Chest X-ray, PA view. Patient: 50 years old, sex F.
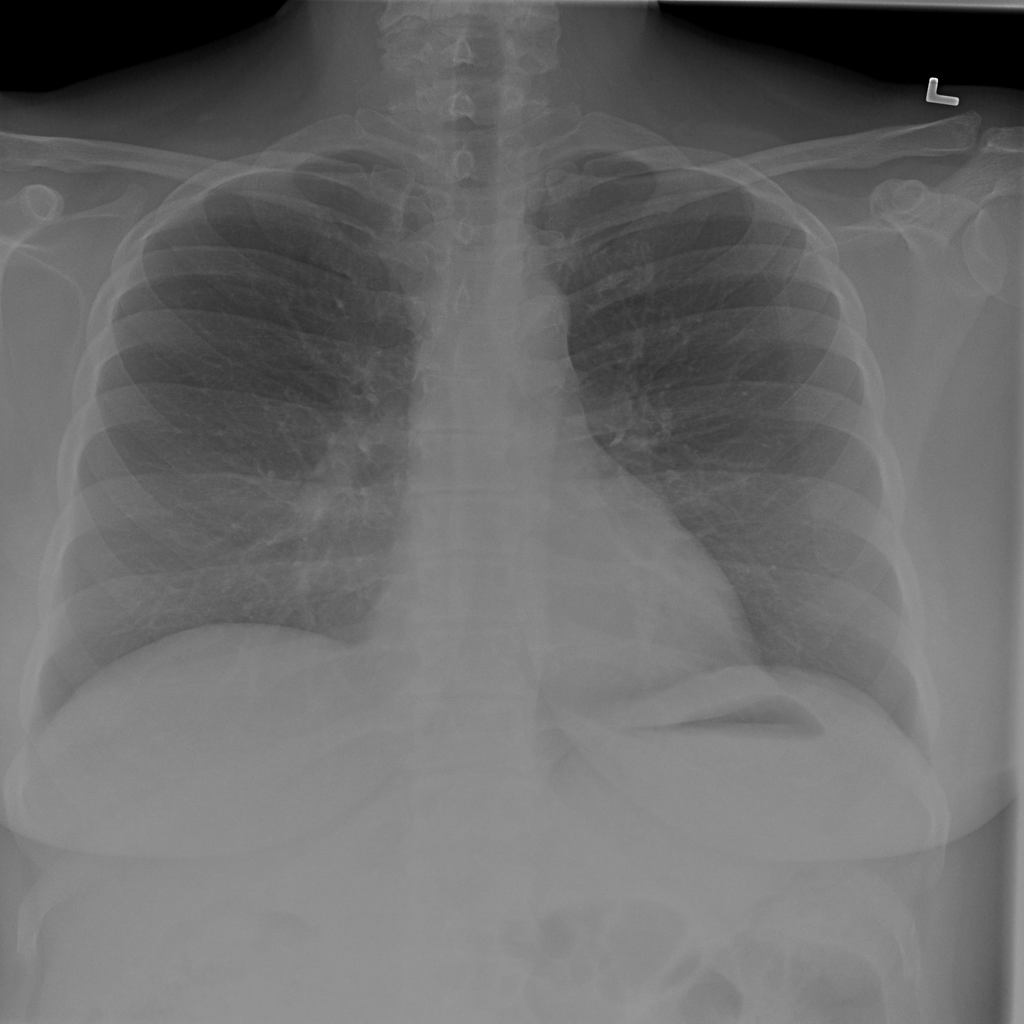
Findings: No Finding